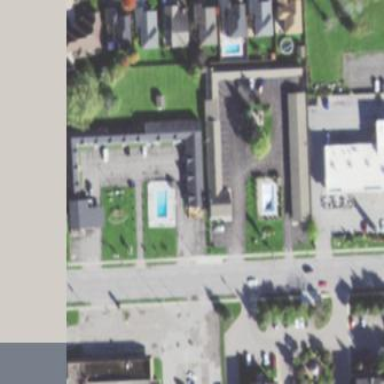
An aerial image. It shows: Building that is motel.